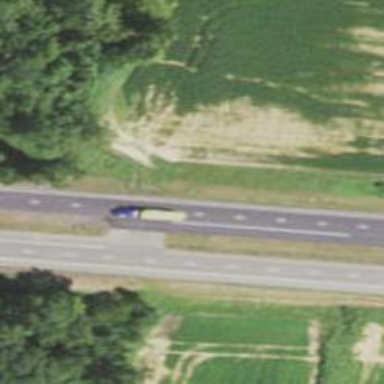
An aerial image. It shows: Trunk highway with expressway features.